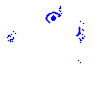
Particle: electron